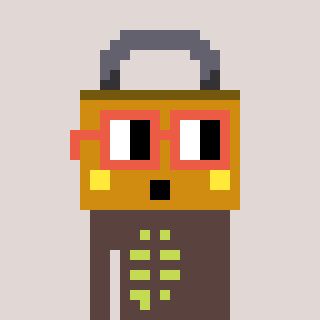
a pixel art character with square orange glasses, a lock-shaped head and a darkbrown-colored body on a warm background